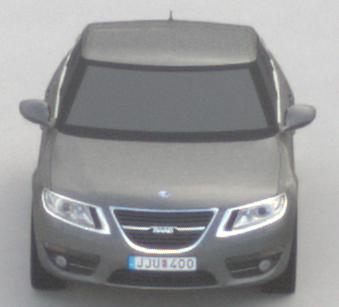
Make: Saab
Model: 5-Sep
Detailed model: 9-5 1.6T
Model produced from: 2010/06
Model produced until: 2011/12
Doors: 4
Color: gray
Road condition: dry road
Daytime: morning or afternoon
Contrast: low contrast